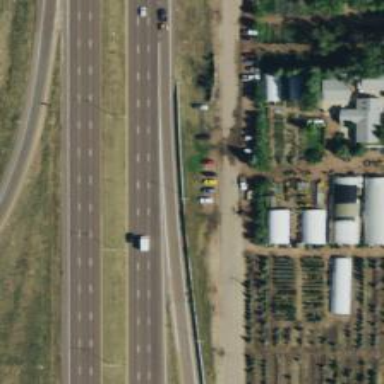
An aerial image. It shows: Trunk link highway.